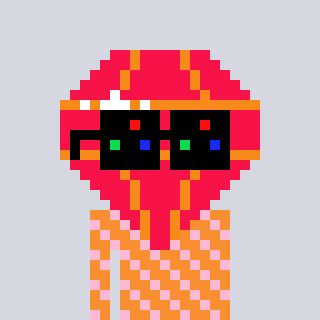
a pixel art character with square black sunglasses, a red diamond-shaped head and a orange-colored body on a cool background